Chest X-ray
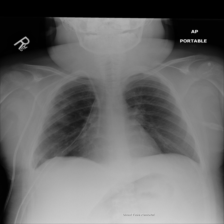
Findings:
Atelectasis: negative
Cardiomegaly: negative
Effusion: negative
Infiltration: negative
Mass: negative
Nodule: negative
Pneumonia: negative
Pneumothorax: negative
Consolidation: negative
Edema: negative
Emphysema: negative
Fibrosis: negative
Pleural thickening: negative
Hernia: negative